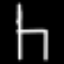
Label: chair